Question: I am attempting to use VLOOKUP to return an array for the SMALL function so that I can evaluate the X smallest values based on the lookup. The lookup table is as the image shows.

The image above is from the 'How Many to Use' worksheet. I'm using the following formula '=VLOOKUP(COUNTA($N9:AA9),'How Many to Use'!A2:C14,3)' but Excel chokes (#VALUE) on my formula because it returns the array expected but returns it as text, not the true array I'm hoping for for the SMALL function.
The full formula in context is trying to average use a certain number of values within the array in my main worksheet and averaging the smallest X values based on the full count in the row's values.
'''
=IF(COUNT($N9:Z9)<>0,IF(COUNT($N9:Z9)<=3,AVERAGE($N9:Z9),SUM(SMALL(INDEX($N9:Z9,MATCH(TRUE,COLUMN($N9:Z9)=LARGE(NOT(ISBLANK($N9:Z9))*COLUMN($N9:Z9),COUNTA($N9:AA9)),0)):Z9,VLOOKUP(COUNTA($N9:AA9),'How Many to Use'!A2:C14,3)))/VLOOKUP(COUNTA($N9:AA9),'How Many to Use'!A2:C14,2)),"")
'''
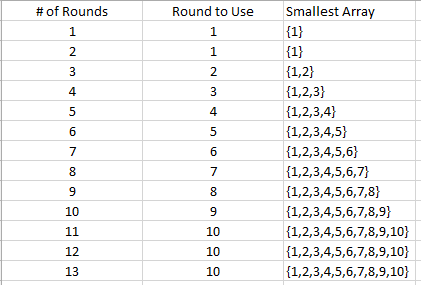
Answer: Starting narrowly and working outward:
To directly answer your question, you could convert the string to an array using VBA, eg:
'''
Function Eval(formulaText As String, Optional stable As Boolean = False) As Variant
Application.Volatile Not stable
Eval = Evaluate(formulaText)
End Function
'''
'=Eval(VLOOKUP(COUNTA($N9:AA9),'How Many to Use'!A2:C14,3),true)'
(Note that I included the volatile mechanism even though you don't need it here, since the way you'd be using it is a special case where volatile needn't be declared. This function should be considered volatile unless you know better.)
But, this is not really necessary.
My usual way to generate a 1-k array of integers is to do something like:
'''
=COLUMN(A1:INDEX(1:1,k))
'''
(Following your lead, uses a row array, though I tend to use columns. Must be in an array formula, obviously.)
But what you're really trying to do is average the k smallest values in an array. For that I'd just do this:
'''
=AVERAGE(IF(RANK(A1:Z1,A1:Z1,1)+COLUMN(A1:Z1)/COLUMNS(A1:Z1)<=SMALL(RANK(A1:Z1,A1:Z1,1)+COLUMN(A1:Z1)/COLUMNS(A1:Z1),10),A1:Z1,""))
'''
where 'A1:Z1' is the array and 10 is the number of items to include, entered as an array formula.
The reason you can't just use SMALL as a test for inclusion, as you no doubt already know, is that the kth item might be one of several with the same value. So, I use RANK to assign each value an integer (if they're already integers, this isn't necessary) then I add a fraction based on order of appearance to produce a id for each value that maintains its position: 'RANK(A1:Z1,A1:Z1,1)+COLUMN(A1:Z1)/COLUMNS(A1:Z1)' If a value's id is one of the smallest (in my example, the smallest 10) the value is included, otherwise I pass '""' to the AVERAGE function.
To get the number of items to use (in place of the '10' in my example), you could either use your table-lookup or use a rule such as 'MAX(1,MIN(10,COUNT(A1:Z1)-1))'.
So, the final formula, using your range, might be:
'''
=AVERAGE(IF(RANK($N9:AA9,$N9:AA9,1)+COLUMN($N9:AA9)/COLUMNS($N9:AA9)<=SMALL(RANK($N9:AA9,$N9:AA9,1)+COLUMN($N9:AA9)/COLUMNS($N9:AA9),MAX(1,MIN(10,COUNT($N9:AA9)-1))),$N9:AA9,""))
'''